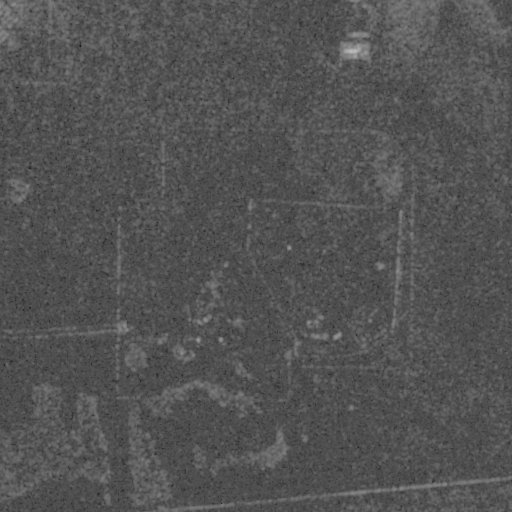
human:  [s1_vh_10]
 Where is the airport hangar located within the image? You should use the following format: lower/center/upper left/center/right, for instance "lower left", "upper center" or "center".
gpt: The airport hangar is located in the lower center of the image.
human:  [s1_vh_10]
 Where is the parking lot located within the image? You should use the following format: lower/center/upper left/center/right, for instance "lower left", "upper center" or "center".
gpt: The parking lot is located in the upper left of the image.
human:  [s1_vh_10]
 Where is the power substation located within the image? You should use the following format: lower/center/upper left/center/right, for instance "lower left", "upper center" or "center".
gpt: The power substation is located in the upper right of the image.
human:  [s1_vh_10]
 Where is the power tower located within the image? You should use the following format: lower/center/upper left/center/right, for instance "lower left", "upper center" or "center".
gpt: The power tower is located in the upper right of the image.
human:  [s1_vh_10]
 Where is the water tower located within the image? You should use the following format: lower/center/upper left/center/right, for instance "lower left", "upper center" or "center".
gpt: The water tower is located in the upper left of the image.
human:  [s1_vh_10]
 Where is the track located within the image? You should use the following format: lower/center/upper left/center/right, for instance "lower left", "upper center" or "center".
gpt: There is no track in the image.

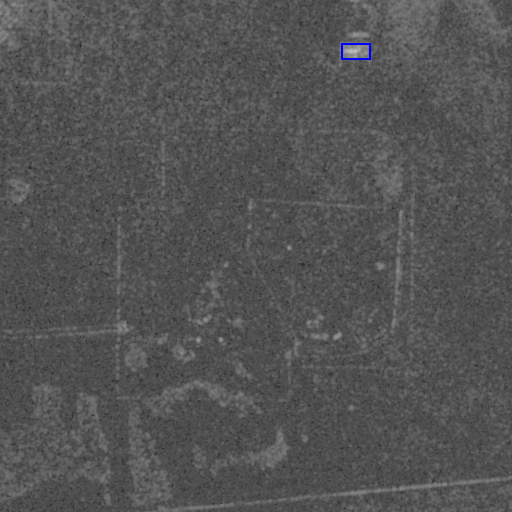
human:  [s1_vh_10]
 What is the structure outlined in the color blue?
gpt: The structure outlined in blue is a power substation.
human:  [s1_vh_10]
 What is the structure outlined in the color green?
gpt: There is no green outline.